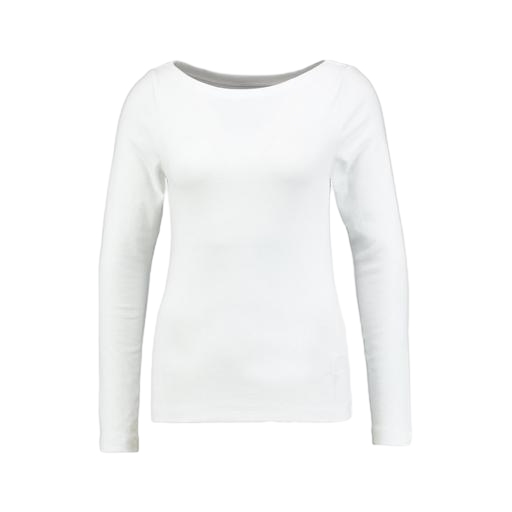
white petite boat-neck t-shirt only macy, white women's heattech extra warm scoop neck tee, white bateau neck, white background